Field crop: tomato
Growth stage: 1
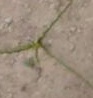
Species: cyperus